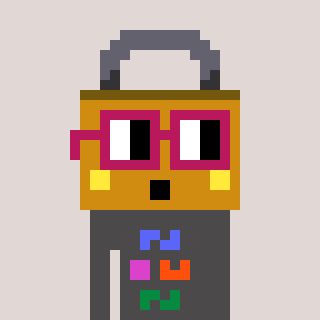
a pixel art character with square dark red glasses, a lock-shaped head and a grayscale-colored body on a warm background